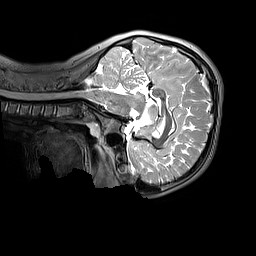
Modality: T2w
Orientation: sagittal
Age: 11
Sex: female
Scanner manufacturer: siemens
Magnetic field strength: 3 T
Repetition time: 3.2 s
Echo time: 0.408 s